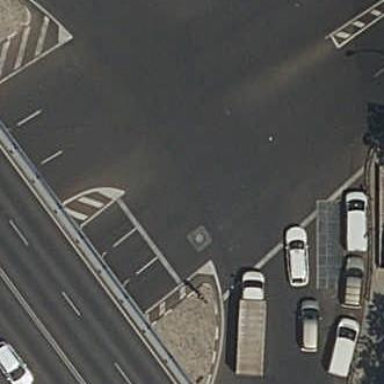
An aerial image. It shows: Raised kerb.